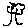
Label: tree